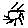
Label: sun